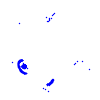
Particle: electron